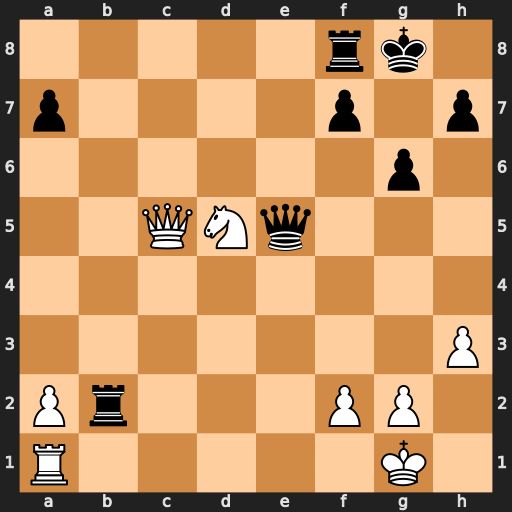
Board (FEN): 5rk1/p4p1p/6p1/2QNq3/8/7P/Pr3PP1/R5K1
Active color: w
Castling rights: -
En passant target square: -
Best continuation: Ne7+ Qxe7 Qxe7